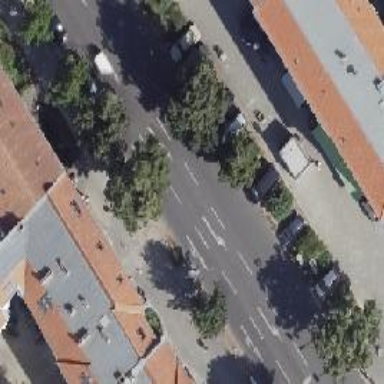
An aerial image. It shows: Tertiary road with asphalt surface. There is parking lane on the right side and street side parking on the left.